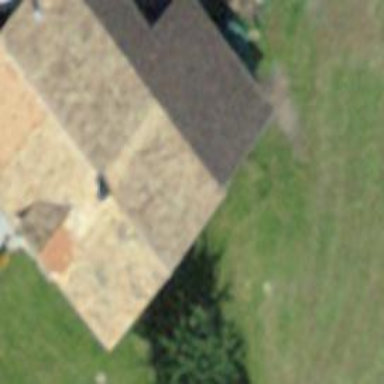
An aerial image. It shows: Farm building.